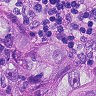
Metastatic tissue present: yes